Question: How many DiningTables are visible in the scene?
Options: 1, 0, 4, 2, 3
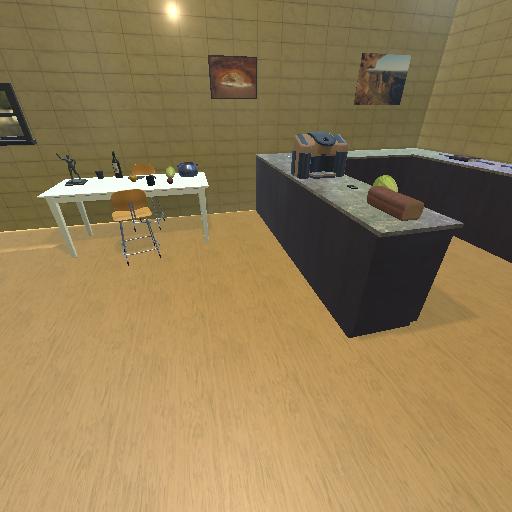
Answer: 1